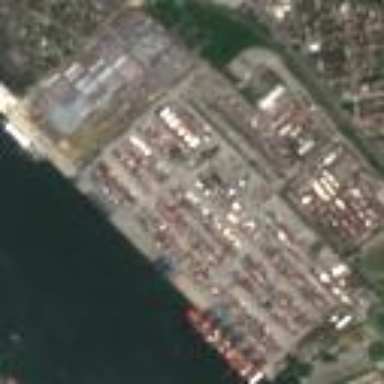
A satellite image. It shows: Industrial area designated as port.